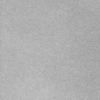
Label: dusty